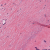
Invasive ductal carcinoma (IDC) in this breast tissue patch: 0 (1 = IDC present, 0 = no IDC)